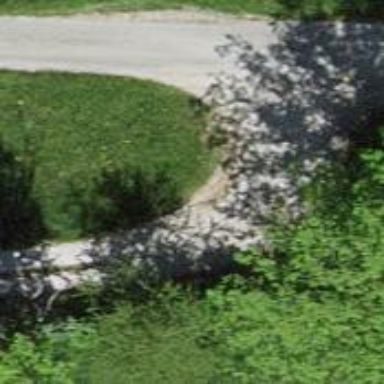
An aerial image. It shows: Well-maintained track road of grade 1.